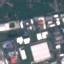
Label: Industrial